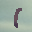
Label: 1